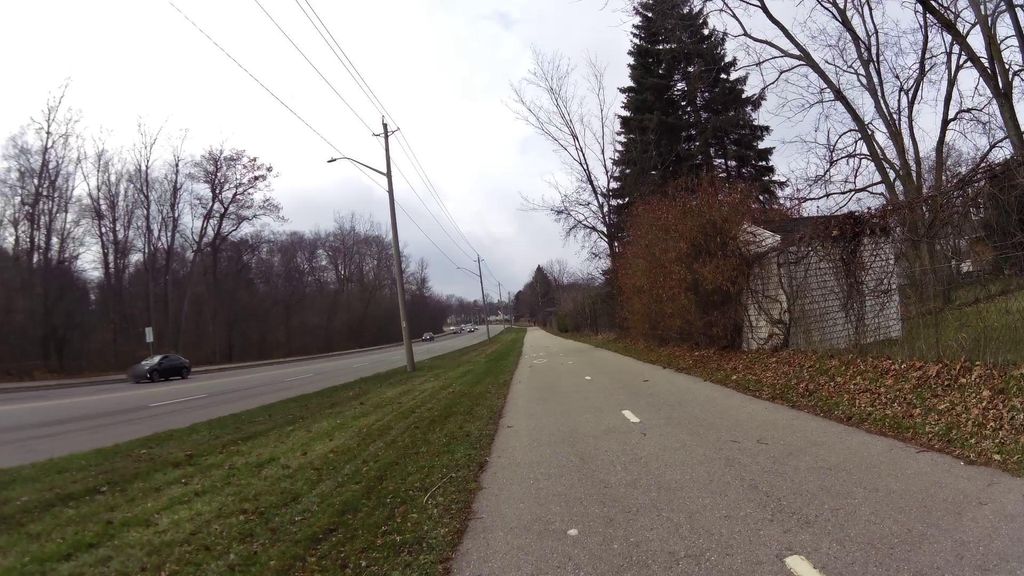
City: kitchener-waterloo